Question: I've made something wrong to my own git repository argh :/
Before I had 3 branches: master, layout and masscreate (all from me).
But now, I don't know what I've done wrong, my git master is the master of the rails repository?!?

When I switch to my master branch and make a git status, it shows me:
'''
# On branch master
# Your branch and 'origin/master' have diverged,
# and have 25732 and 239 different commit(s) each, respectively.
#
# Untracked files:
# (use "git add <file>..." to include in what will be committed)
# ... some changes from my own code
'''
I don't know whats happening if I commit now?!
I use GitX and it never showed me the rails branches.. But now there are beside my own branches, all the rails branches.. :/
git reflog --all shows me
'''
a979775 refs/heads/masscreate@{0}: commit: Updated bitcoin client, removed unnecessary files, added mass create feature, updated gems
d2e2fb8 refs/heads/masscreate@{1}: commit: First commit
74fbbca refs/heads/3-1-stable@{0}: fetch --force --quiet --tags git://github.com/rails/rails.git refs/heads/*:refs/heads/*: storing head
4a065d5 refs/heads/master@{0}: fetch --force --quiet --tags git://github.com/rails/rails.git refs/heads/*:refs/heads/*: forced-update
<PHONE> refs/heads/layout@{0}: commit: First layout commit - not working
c42120e refs/heads/masscreate@{2}: branch: Created from master
11b0804 refs/heads/layout@{1}: commit: Test commit (with logo)
954297b refs/heads/layout@{2}: branch: Created from master
fd67735 refs/heads/3-0-stable@{0}: fetch --force --quiet --tags git://github.com/rails/rails.git refs/heads/*:refs/heads/*: storing head
afd7140 refs/heads/serializers@{0}: fetch --force --quiet --tags git://github.com/rails/rails.git refs/heads/*:refs/heads/*: storing head
ba70812 be6527f 7bf12a1 05386ce 471e1f1 7f60202 f40bbc9 57a01f3 162e13d 3c6cbad f8beca0 4f2c238 cf4d166 14e2fe2 fc9b521 aa11f73 9257a21 c6d13b6 d9d1bb2 db8db4a 188d21c 0ad5040 87
633a569 a19ee5c 66c3e31 f9b642c 09ad48f 4f15f39 b45dfc7 3480d97 fb4747b e0c03f8 e0774e4 refs/heads/2-3-stable@{0}: fetch --force --quiet --tags git://github.com/rails/rails.git r
dea5a10 c238ba0 11dafea bb99aa1 2330c0c ae69c4c 29d0ce0 4b4e67f f3f5a8f ebf0cc4 927d3c2 d8c6bab 0c3bdc0 4eac844 dbd72be 282ee95 92d3b51 073d9ff 9e9b127 388f09c 0ab65e8 458128d 35
ad16115 5e61d0b 15e2b58 refs/heads/3-0-9@{0}: fetch --force --quiet --tags git://github.com/rails/rails.git refs/heads/*:refs/heads/*: storing head
014008d d2b1340 7b04e50 a7039df 677df61 7f96566 b4b27a3 40dd641 95905c5 1f813d9 055a88d fa55293 f6fe174 b869b8c 71d7610 991e388 6cfd1c7 9267a43 190101e <PHONE> 5daef25 aeb7beb e5
d846f4b 6766caf e149861 f5f020b b7ea35d f8f00cc 2cbd024 da5122e 296ca01 ea8b05c 54f5fb5 96711aa a9<PHONE>a 69b25eb 8d758d8 645f138 a2a3413 377b15a b3b747d 1f02e3e 75fb26a f8
79abb70 1c079c5 f0c09f7 99cfdba d387a59 656e7b0 1d864e8 b102e60 d4<PHONE>e f236dbf 17c9efb c77bdc0 f505565 89252c4 da1ee0e 83f257f 872a9c1 3cbfc8c 5a6927e b648286 d79e284 65
e019587 0acc6bd 92537b8 c6c46e1 280a870 51f5209 af41d55 3b0f917 07fde1a 3e<PHONE> 389d15e 7a152ab 944b4d5 4f04452 9556e9c 9dfc215 49e7555 bb626e7 <PHONE> d0635b6 b14b058 ce
e9020b4 1c4db4d 18dde7b e6bc818 cb9e501 d907f3c 30264bb d7a5638 a9b4b5d 92e<PHONE> ac07da8 f323a8f 284ca81 454ec93 b356172 16e5d15 4ac7196 3e24e9e 4c323bc 9bf5cdd bd3cdee a0
ee0b92e 631e23e cd44023 51414a0 1df3b65 <PHONE> ac86923 ea25224 08ef06d 2b4de66 4f7bdc8 e62b576 d9870d9 52f09ea 05bcb8c d55406d 5f1ea2a 30bba95 <PHONE> 9f773d6 60da34b 933adce 0d
c6cb5a5 refs/heads/2-2-stable@{0}: fetch --force --quiet --tags git://github.com/rails/rails.git refs/heads/*:refs/heads/*: storing head
bcbff10 7a3f05f d152171 c4458b3 8aedd72 b7594a0 f1a15c2 115eedb ef79b91 bf24fe8 3ef6937 52c4755 8f88a28 9d87f41 421e06f 77e1a99 15e7134 3c6c240 100ab5b 1a05125 bbcdc86 a9163b5 d2
f5ed5c3 96183e0 5a898e1 11508db 002985f 25acd19 7963c30 bc821a5 22782e2 3fb493c 01ab6f9 aa508c9 37d7802 c7aea81 11558a1 72545da a2c52f1 43215de 959f857 f07cbec ab1a661 9c53e82 f3
588ac71 0a41ece c6db348 dbe0802 fca617a c40856c 23303d6 017840b a0ca3d1 23f6e51 ea2ad26 92f4cca dd55830 c017041 7ce1539 82a58ab 90176a6 c924068 bee4147 4b21dfe c11ba42 21063e5 22
5bf3294 8a09ea6 7f7480f 3cb5375 aa31a25 bfbdeea c6843e2 7d04a4b a7988fc 75b32a6 070c242 075f8b7 547199e 54250a5 52e526a f6d7a4d 201f373 8cc<PHONE> 227e1ca aeaa468 9e6e648 01
74206ae 774f596 5b1f4c5 ec017e1 5d979de e535b45 3570f3e 3568c5c ddadcc7 5de2e0d 24610c9 08fb1c4 0706bdc 5d7ad7b 22b020d 2de3646 f45714b 8e7a64d a447f76 6949d6f <PHONE> 6e4e95b 79
095cf91 a32eeeb 38d65b0 fb74a1b 26306f9 896475c 0489f0c 670281c af5b12c e1b1096 2ea1d68 4f37b97 91f65b7 7a48cd6 8a2cfe9 aeab739 47aebac b7c1fbc 1a0f822 314e18a 2ae84e0 c531bd6 ab
21c75e5 cae1d96 db4f421 8bbabd4 f254616 23e58a0 <PHONE> 1a59aa5 4a643f6 25e139e e7ebd65 3025ff2 2920bd2 4e3ecec 1d5ea18 86cb0a6 4ff26f5 191ffc9 3028ca5 f3fd2b1 c55120c 6f0b012 c7
'''
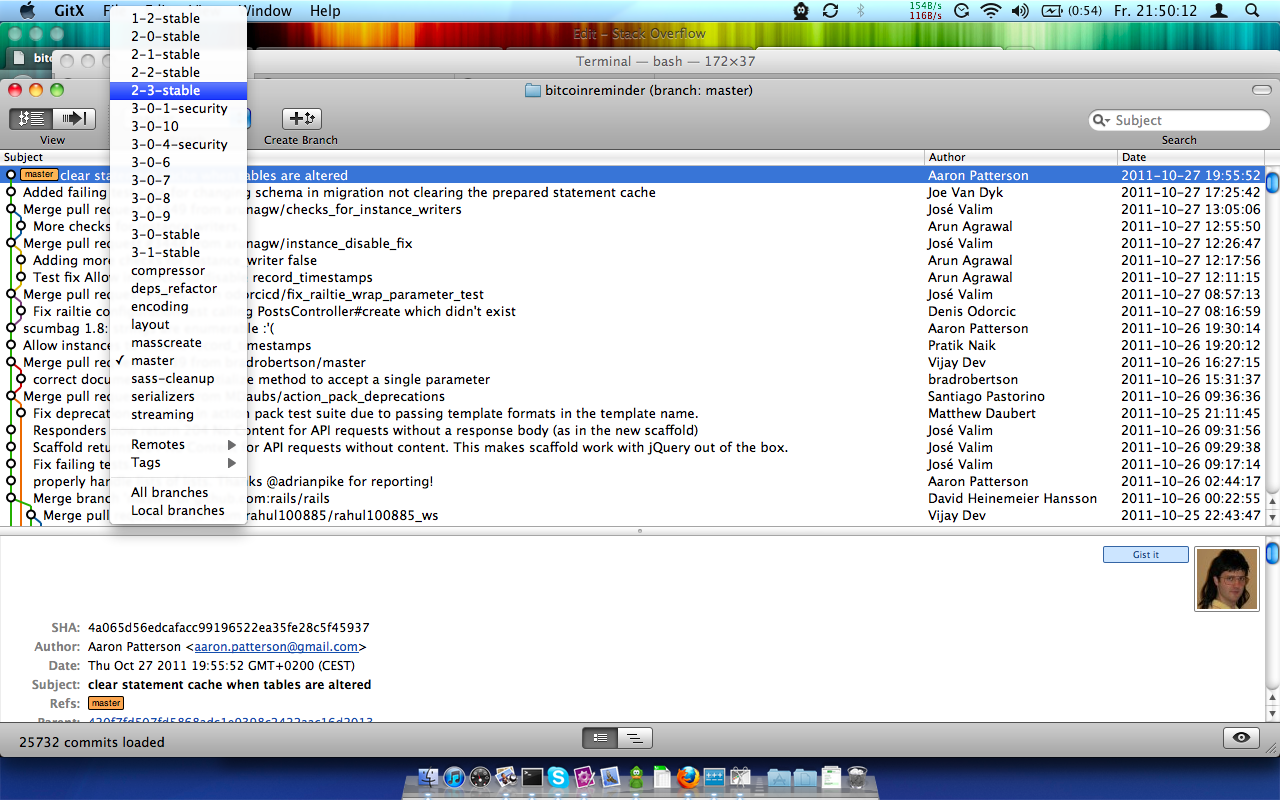
Answer: I found now a solution:
1. checked out the last working copy from github (here named as backup)
2. compared the backup with a directory comparing tool
3. removed all references to the rails repository I found and set the .git/refs/head/master commit-hash to my last commit hash
And now it works again..
argh..